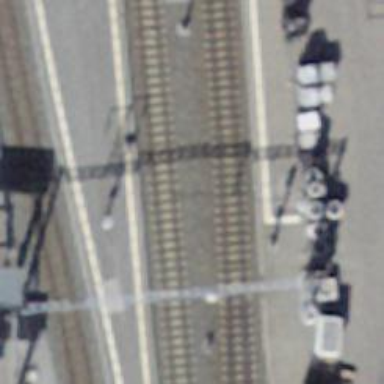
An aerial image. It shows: Railway signal.